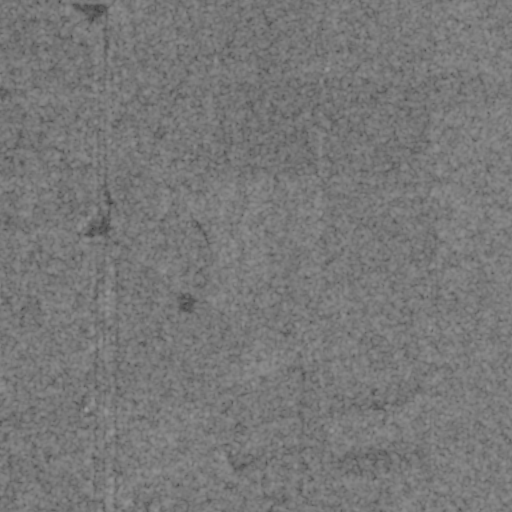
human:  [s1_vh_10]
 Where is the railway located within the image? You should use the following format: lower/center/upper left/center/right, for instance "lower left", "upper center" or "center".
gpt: The railway is located in the upper right of the image.
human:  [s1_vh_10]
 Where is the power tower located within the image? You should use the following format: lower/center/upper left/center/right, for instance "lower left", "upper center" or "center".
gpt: There is no power tower in the image.

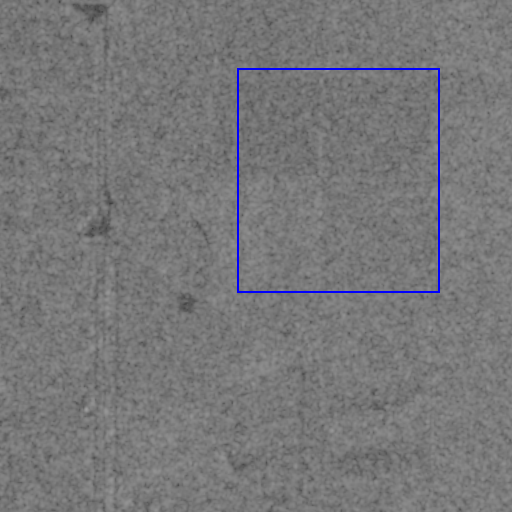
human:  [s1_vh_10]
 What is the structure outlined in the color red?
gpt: There is no red outline.
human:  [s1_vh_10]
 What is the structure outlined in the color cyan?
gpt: There is no structure outlined in cyan.